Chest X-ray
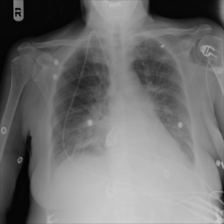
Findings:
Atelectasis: negative
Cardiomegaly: negative
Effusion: negative
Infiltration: positive
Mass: negative
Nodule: negative
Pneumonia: negative
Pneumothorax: negative
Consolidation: negative
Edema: positive
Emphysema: negative
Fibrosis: negative
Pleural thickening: negative
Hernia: negative